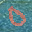
Label: 0